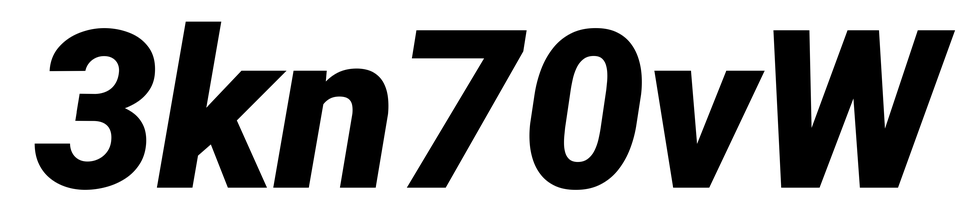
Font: Roboto-Italic_Black_Italic